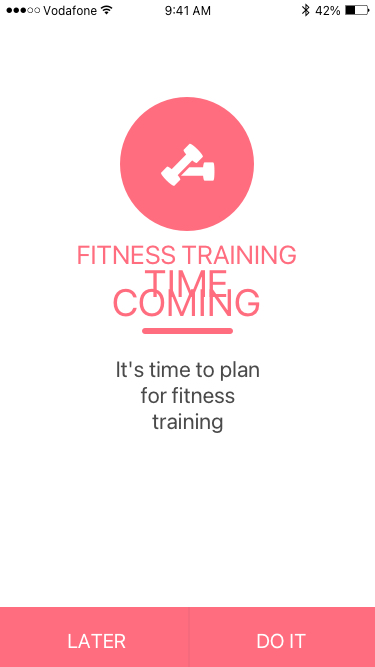
Text in this UI design:
It's time to plan
for fitness training

FITNESS TRAINING
TIME COMING
DO IT
LATER